Interaction volume radius: 5 \u00c5
Interaction volume height: 10 \u00c5
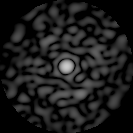
Disorder parameter: 0.8609